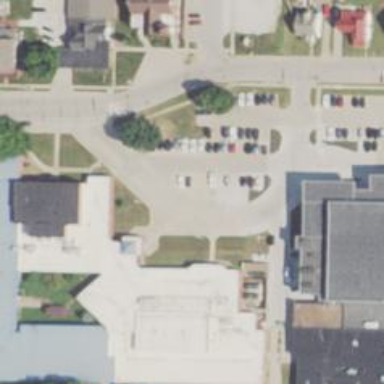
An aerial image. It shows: School.